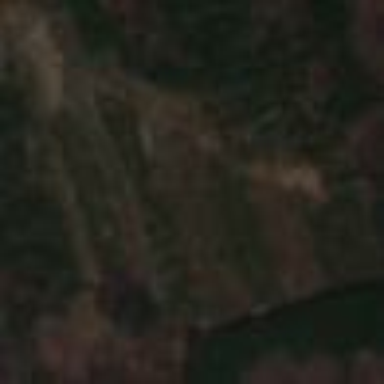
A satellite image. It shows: Logging area.